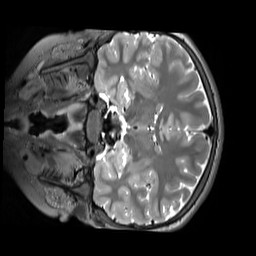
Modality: T2w
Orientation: coronal
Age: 11
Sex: male
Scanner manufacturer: siemens
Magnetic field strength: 3 T
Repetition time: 3.2 s
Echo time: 0.408 s